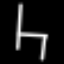
Label: chair